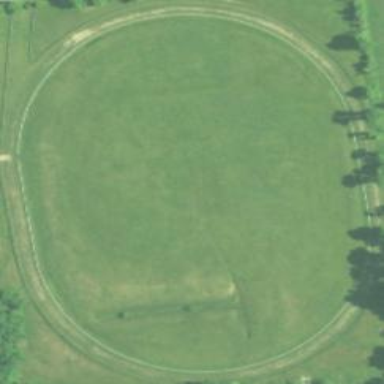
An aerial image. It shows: Track designed for horse racing in leisure land setting.